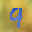
Label: 9